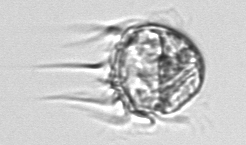
Label: Leegaardiella_ovalis